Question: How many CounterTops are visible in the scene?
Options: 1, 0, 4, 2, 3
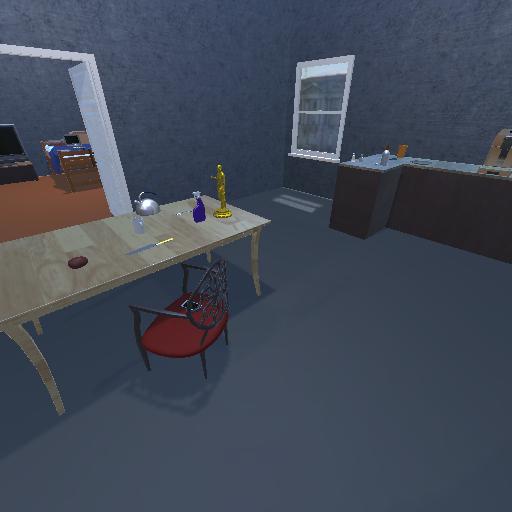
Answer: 1